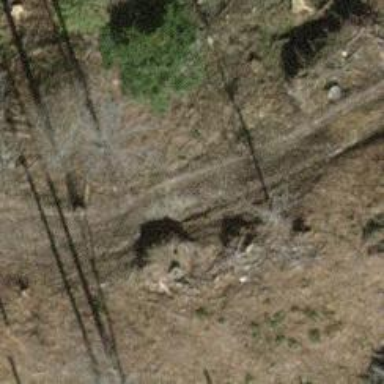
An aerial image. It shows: Unpaved track road.